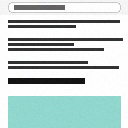
Screen state: on